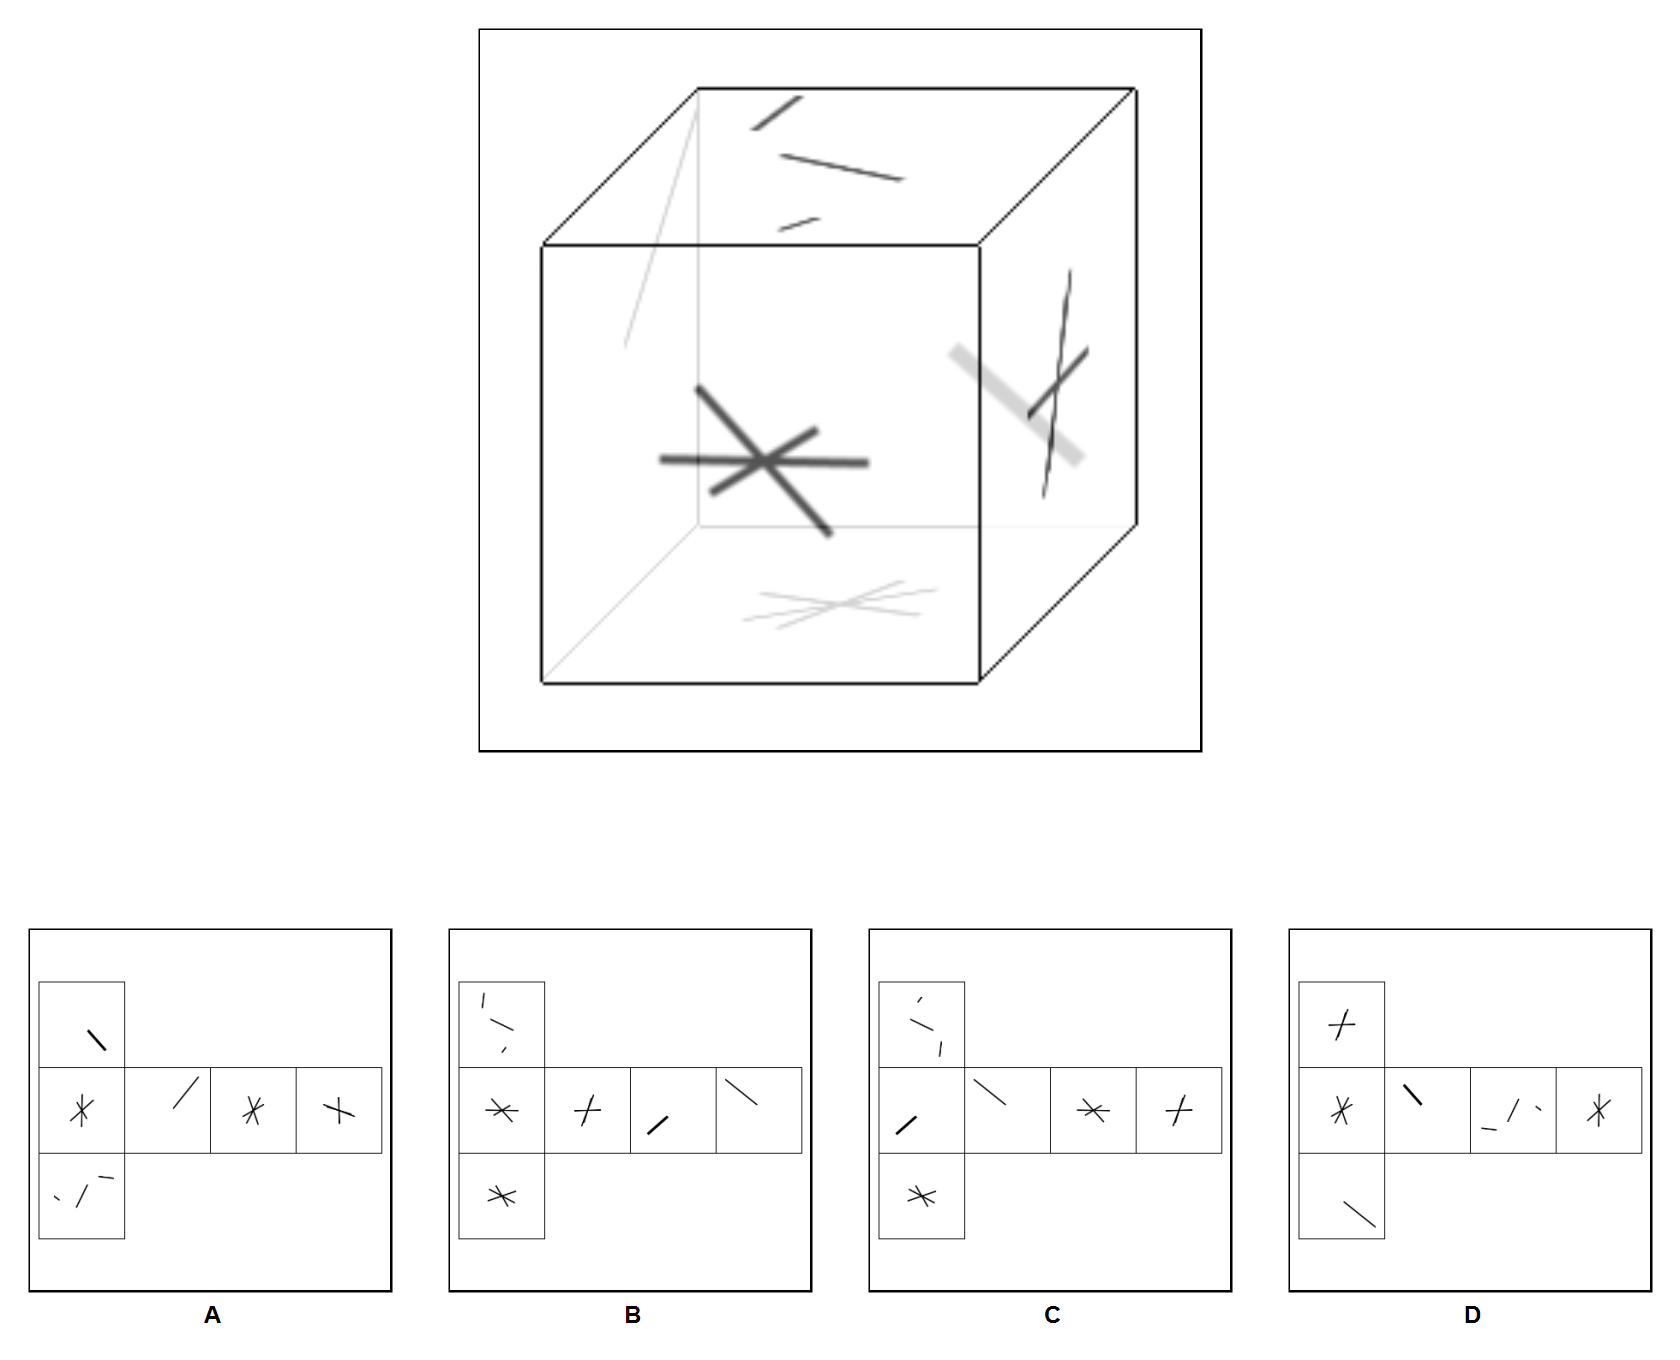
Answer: A